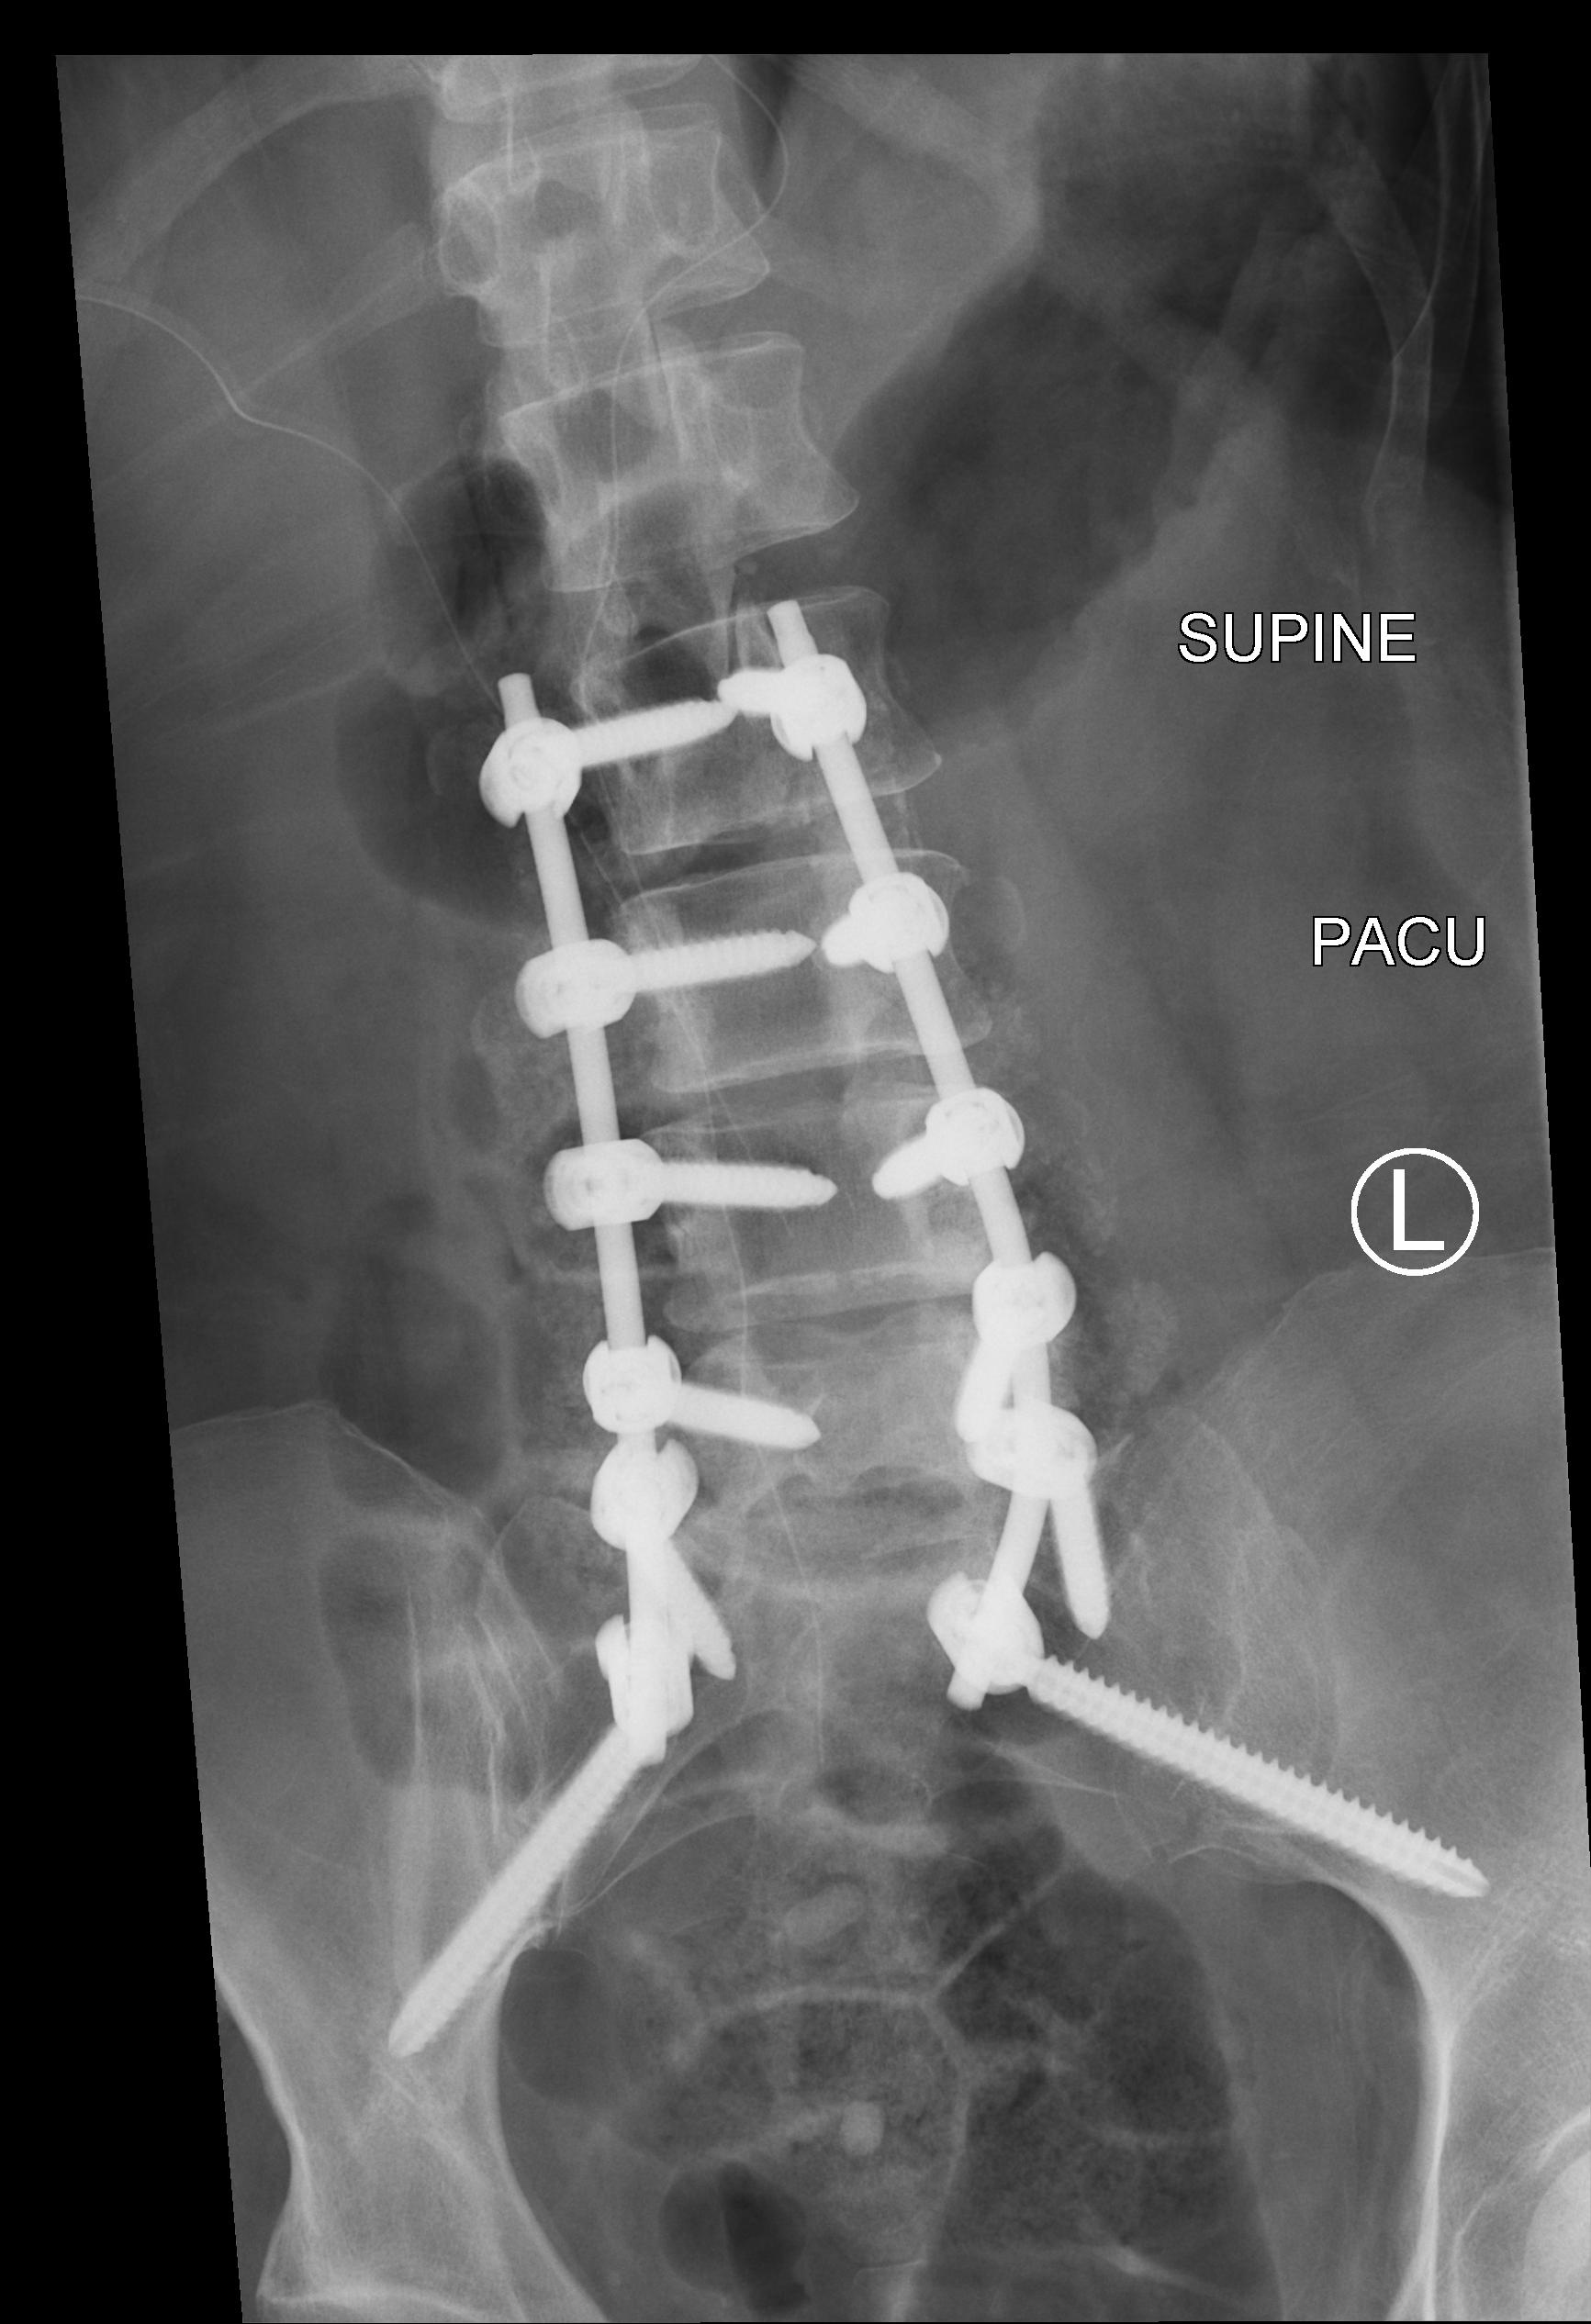
View: AP